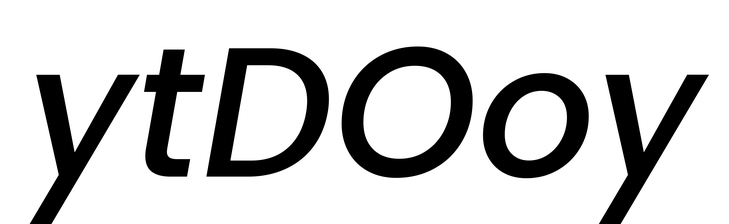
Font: Poppins-MediumItalic